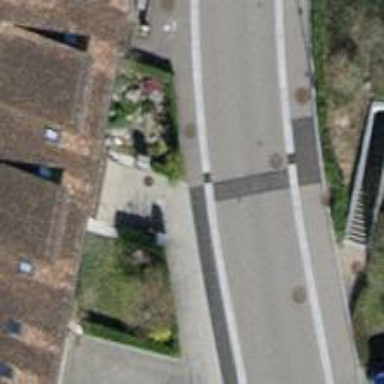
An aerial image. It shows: Sidewalk along the footway.